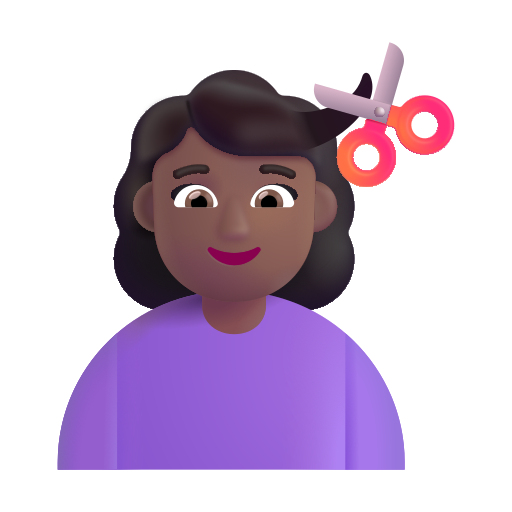
woman getting haircut color  dark